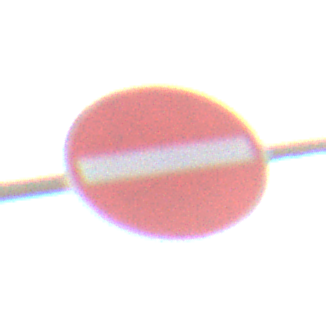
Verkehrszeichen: VerbotDerEinfahrt
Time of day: MorningAfternoon
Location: Outdoor (Suburban)
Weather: PartlyCloudy
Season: NotSpecified
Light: Natural